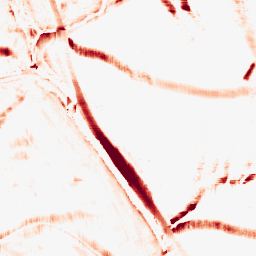
Category: morphological
Decomposition family: morphological_square
Decomposition parameters: operation: opening
size: 15
Upsampling method: edge_directed
Upsampling parameters: scale: 4
Upsampling scale: 4